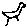
Label: bird